Question: How can i create dependency property like:
'''
Stylus.IsFlicksEnabled
Stylus.IsPressAndHoldEnabled
'''
I am creating Custom Window, with TitleBar... and all i want is to separate TitleBar Width,Height,Margin,Background etc. in namespace like:
'''
TitleBar.Width
TitleBar.Height
...
'''
Instead of creating TitleBarWidthProperty, and access it like TitleBarWidth="value"
No missunderstandings TitleBar is not control in my window, it does not exist as a whole thing, its just content part of the window, and all i want is to create namespace separated DPs from which TitleBar components will bind from for example:
'''
<Window Background="Blue"
TitleBar.Background="Red"
>
</Window>
'''
---
@Mike Strobel I think this proves that the thing you are talking about is wrong...

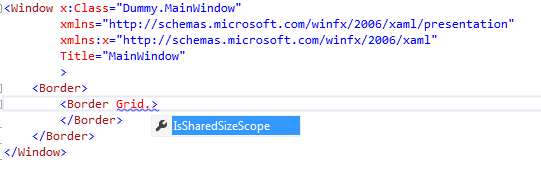
Answer: Dependency Properties with these type-qualified names are known as . They can be created in a similar manner as regular dependency properties, with the following differences:
1. The DependencyProperty field should be initialized by calling DependencyProperty.RegisterAttached(), as opposed to simply Register().
2. Because the property values are "attached" to objects which likely have no knowledge of the property, one usually does not create CLR property wrappers. Instead, one creates a pair of static Get/Set methods: public static double GetWidth(DependencyObject target) { /* ... */ }
public static void SetWidth(DependencyObject target, double value) { /* ... */ }
As an interesting aside, the XAML parser can utilize attached properties that are dependency properties. Only the relevant static Get/Set methods are required.
While some of the most common use cases in core WPF are to declare properties to be assigned on child elements, e.g., an element arranged by a 'Panel', this is not the only use case. The idea is that a property declared by an arbitrary type can be used to set a value on any object, even if it has no knowledge of that property. This makes them useful for <URL>, among other things.
In your case, it appears you want to declare new layout-related properties that could be referenced in a Style or Template. That is also a common use case. Example:
'''
public static class TitleBar {
public static readonly DependencyProperty WidthProperty =
DependencyProperty.RegisterAttached(
"Width",
typeof(double),
typeof(TitleBar),
new FrameworkPropertyMetadata(double.NaN));
public static double GetWidth(DependencyObject target) {
return (double)target.GetValue(TitleBarProperty);
}
public static void SetWidth(DependencyObject target, double value) {
target.SetValue(TitleBarProperty, value);
}
// TODO: Add similar members for additional properties...
}
'''
If you want to encourage the property to be set only on 'Window' elements, simply replace the first parameter of the Get/Set methods with a 'Window' instead of a 'DependencyObject'.
Where the property should be declared depends on the use case. If a property is only meaningful to a specific UI Element (e.g., 'Grid' declares 'Row' and 'Column' as layout hints), then that element should declare the property. If it is additional metadata to be referenced in Styles or Templates, you should probably declare it in an appropriately named static class (as in my example above). If it is to be used as part of an attached behavior, it should be declared within that behavior's class.
The name of the class declaring the property is the name that appears to the left of the '.' in XAML references. In the 'TitleBar' example above, the 'Width' property would be referenced in XAML as 'ns:TitleBar.Width', where 'ns' is mapped to the CLR namespace containing the 'TitleBar' class.